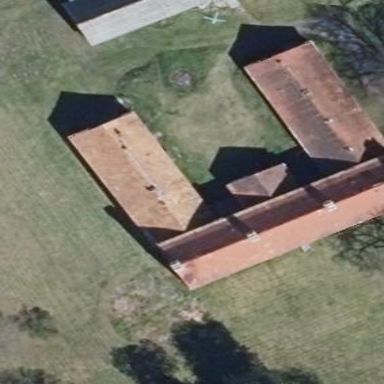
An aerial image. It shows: Residential building with gabled roof.